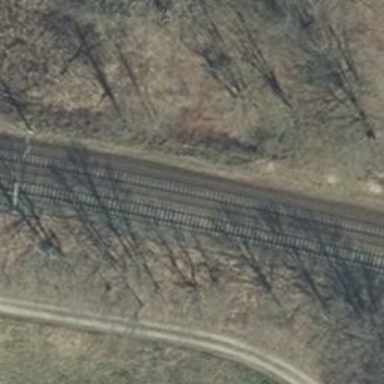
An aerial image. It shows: Railway with electrified contact lines.